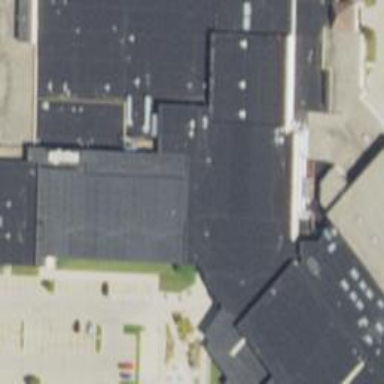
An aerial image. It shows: School building.